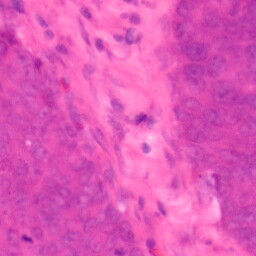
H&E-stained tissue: Colon